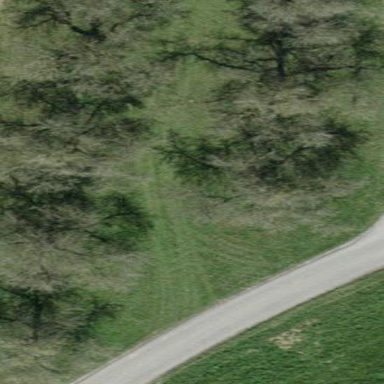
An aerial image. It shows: Orchard.